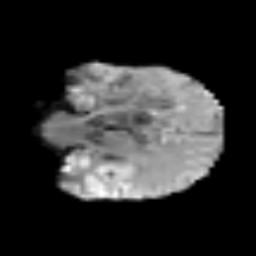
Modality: T2w
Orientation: coronal
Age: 58
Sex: male
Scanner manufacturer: siemens
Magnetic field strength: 3 T
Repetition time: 3.2 s
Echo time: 0.081 s